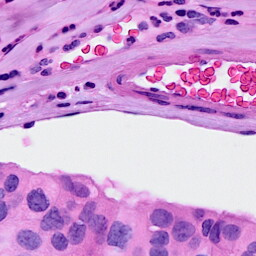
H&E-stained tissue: Breast